Aerial crown-view tile of a tropical tree (Barro Colorado Island, Panama), acquired 20240716:
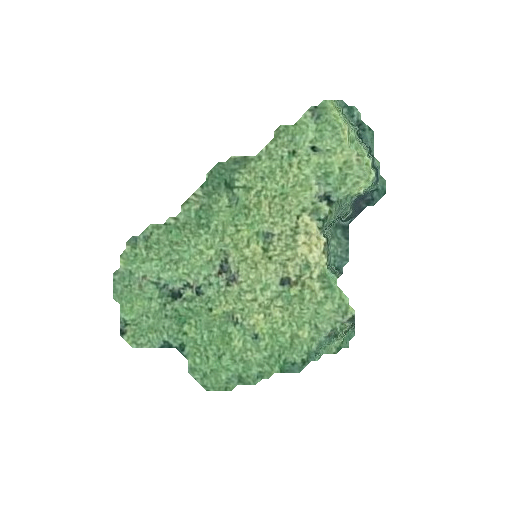
Species: Ocotea oblonga
GBIF accepted scientific name: Ocotea oblonga
Crown area: 75.374 m²